Interaction volume radius: 5 \u00c5
Interaction volume height: 15 \u00c5
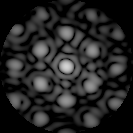
Disorder parameter: 0.446